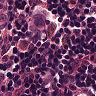
Metastatic tissue present: yes